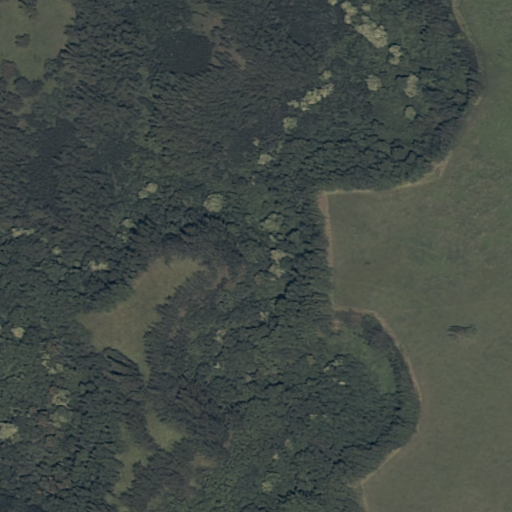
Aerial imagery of valley in Hawaii named Hapahapai Gulch containing only unknown